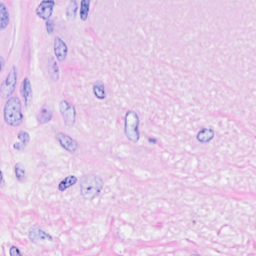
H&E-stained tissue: Breast